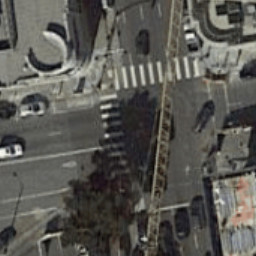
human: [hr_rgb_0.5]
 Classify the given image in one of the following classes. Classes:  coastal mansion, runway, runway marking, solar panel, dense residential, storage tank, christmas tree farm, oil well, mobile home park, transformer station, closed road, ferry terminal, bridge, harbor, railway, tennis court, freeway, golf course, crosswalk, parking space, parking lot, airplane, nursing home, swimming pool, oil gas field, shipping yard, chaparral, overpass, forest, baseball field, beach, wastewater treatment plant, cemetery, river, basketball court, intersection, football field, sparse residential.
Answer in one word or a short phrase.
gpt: crosswalk